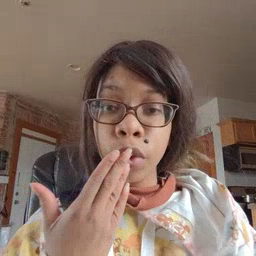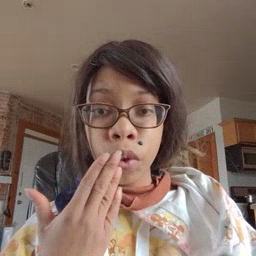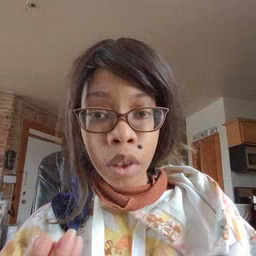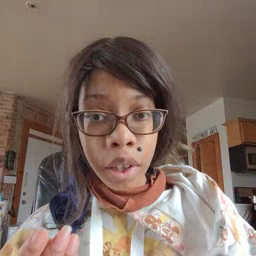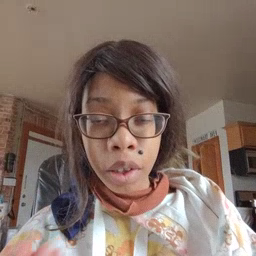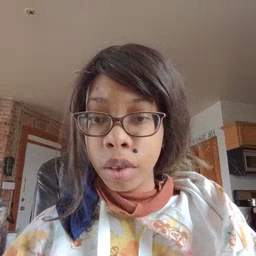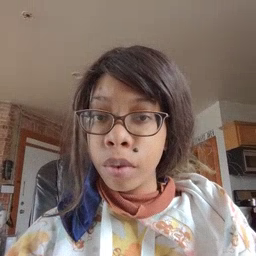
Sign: wet